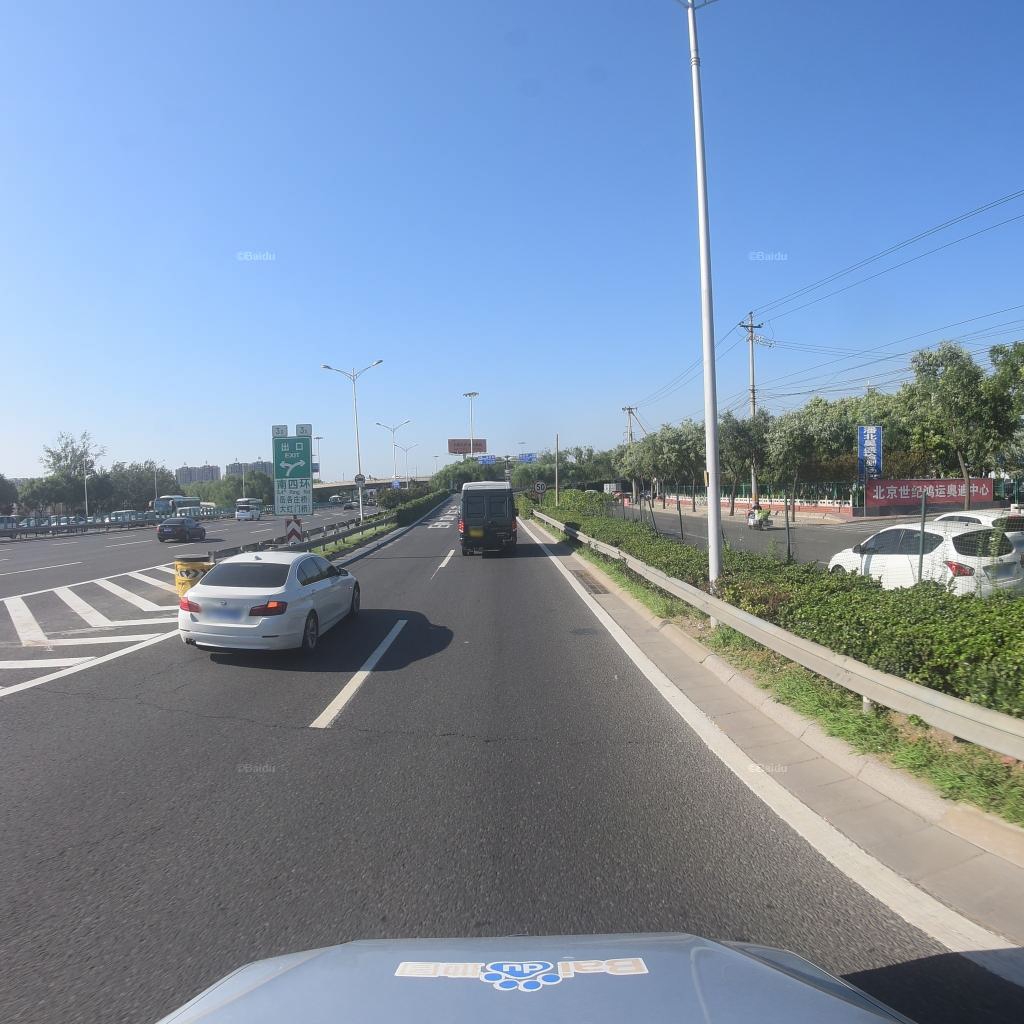
Region: Fengtai
Road damage annotations: transverse crack, longitudinal crack, longitudinal crack